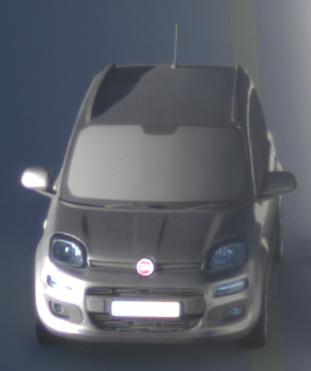
Make: Fiat
Model: Panda 1.2 8V
Detailed model: Panda (312)
Model produced from: 2013/02
Model produced until: 2013/12
Doors: 5
Color: gray
Road condition: dry road
Daytime: sunrise or sunset
Contrast: high contrast